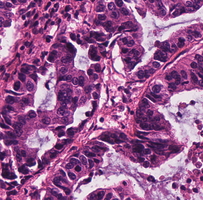
Tumor epithelial tissue: yes
Tumor-associated stroma tissue: yes
Normal tissue: no